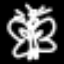
Label: angel